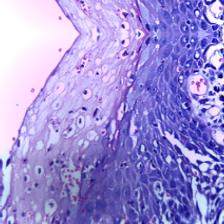
Diagnosis: OSCC